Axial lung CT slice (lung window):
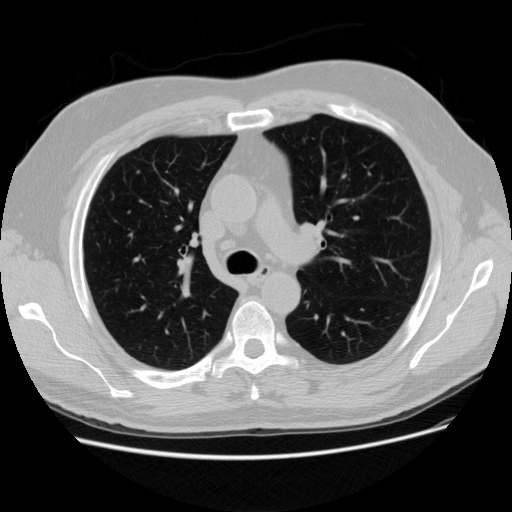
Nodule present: no